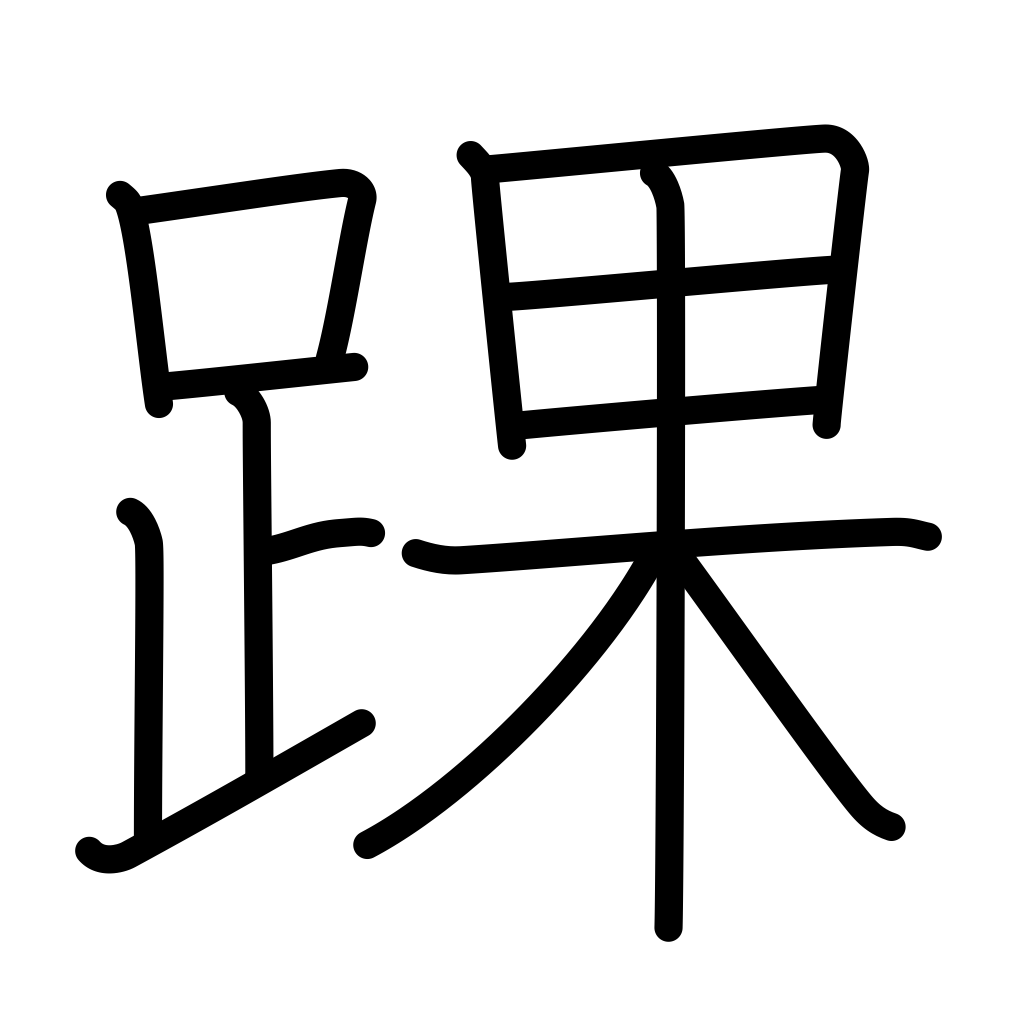
Meaning: ankle